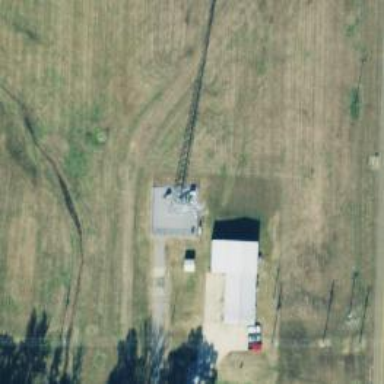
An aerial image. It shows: Communication mast tower.